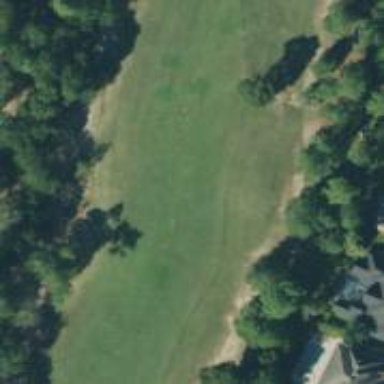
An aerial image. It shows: Grassland area characterized by golf fairways with natural grass.